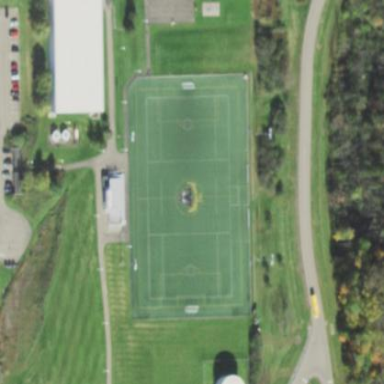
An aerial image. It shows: Soccer pitch for leisure land activities.